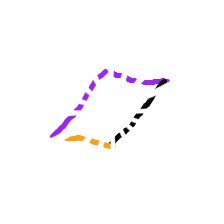
Shape: parallelogram